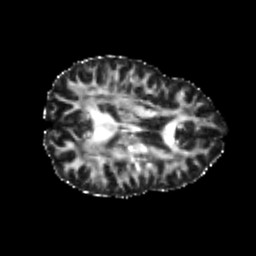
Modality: FA
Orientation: axial
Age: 22
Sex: female
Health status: healthy
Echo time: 0.074 s